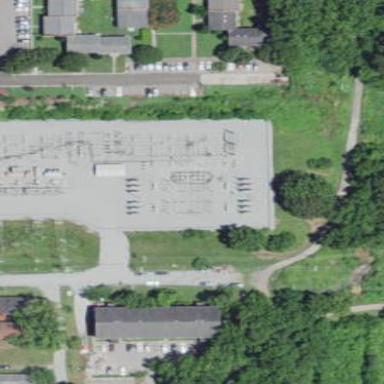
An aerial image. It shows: There is distribution substation enclosed by fence.